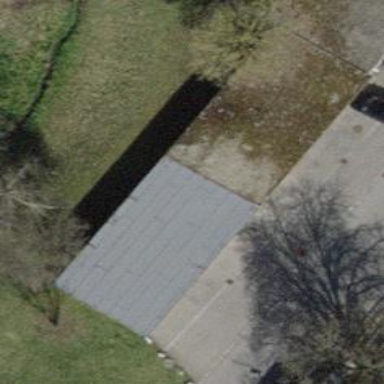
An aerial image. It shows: Group of garages.